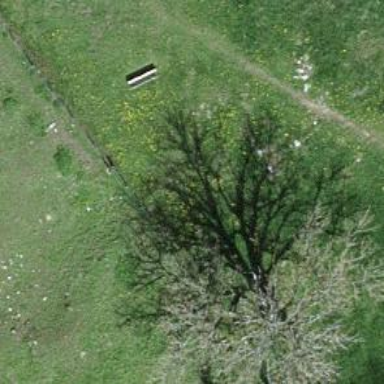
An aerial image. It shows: Bench.